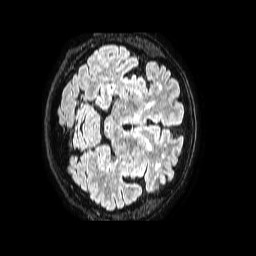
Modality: FLAIR
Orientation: axial
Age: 68
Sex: female
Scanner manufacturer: philips
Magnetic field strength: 1.5 T
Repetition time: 4.8 s
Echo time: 0.3 s